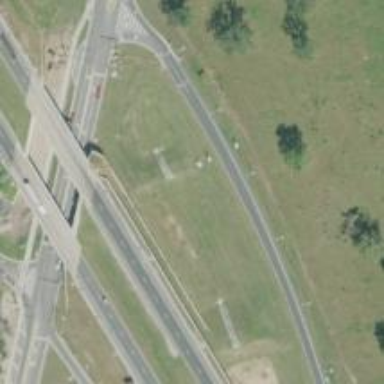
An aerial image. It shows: Half diamond junction on motorway link.